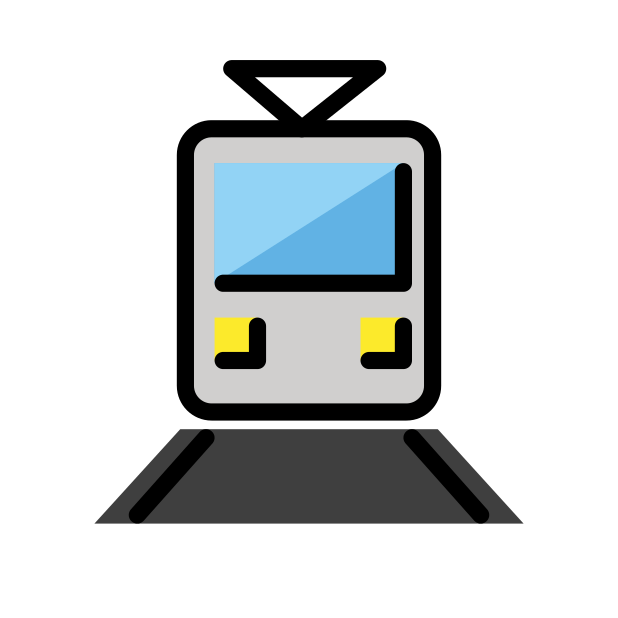
Emoji: 🚊
Name: tram
Unicode: 0x1f68a